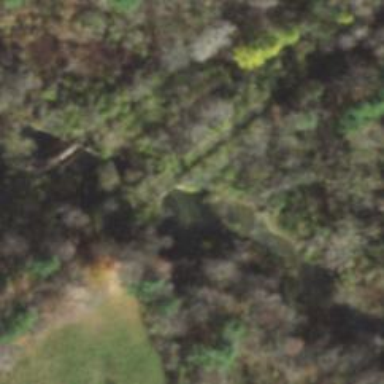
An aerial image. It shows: Abandoned railway bridge over path.